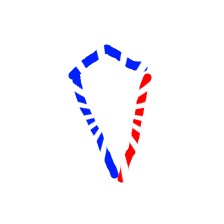
Shape: kite